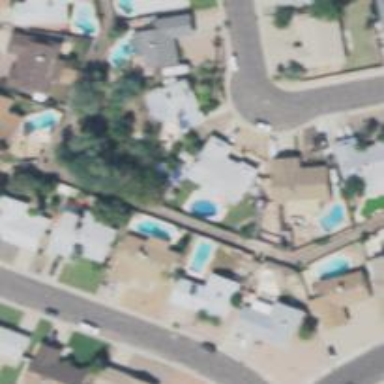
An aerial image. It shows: Outdoor inground swimming pool in leisure land.